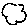
Label: cloud